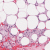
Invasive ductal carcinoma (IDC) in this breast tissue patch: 0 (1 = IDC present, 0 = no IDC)